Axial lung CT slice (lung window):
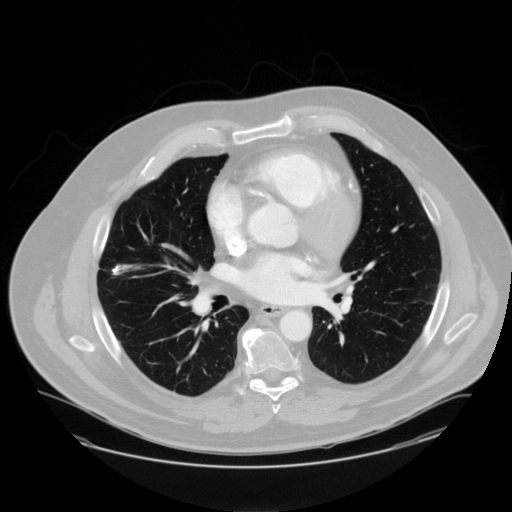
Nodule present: no